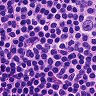
Metastatic tissue present: no